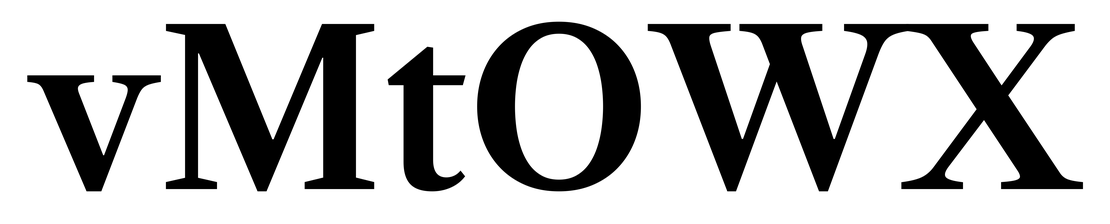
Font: LibreCaslonText_SemiBold